Field crop: tomato
Growth stage: 1
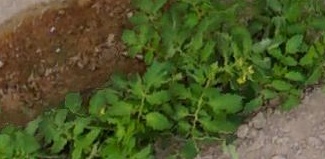
Species: tomato